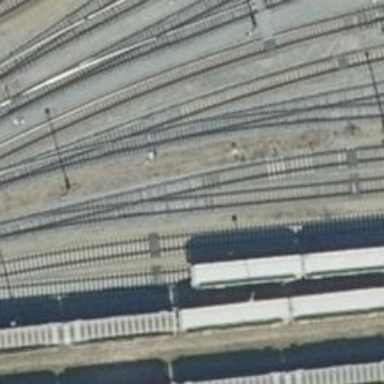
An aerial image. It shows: Railway yard used for servicing trains.